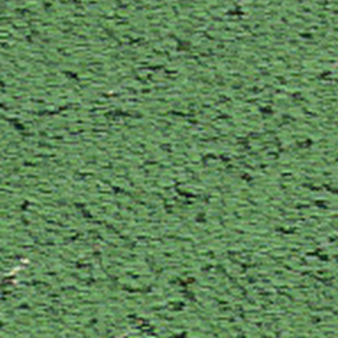
Label: other